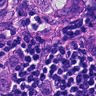
Metastatic tissue present: yes